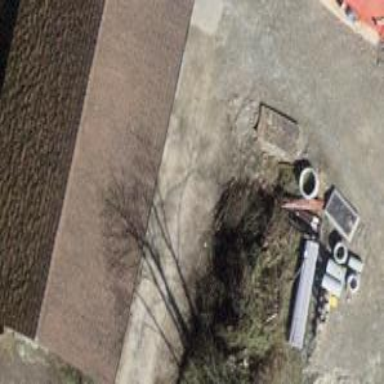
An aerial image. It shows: Barn.